Aerial crown-view tile of a tropical tree (Barro Colorado Island, Panama), acquired 20240813:
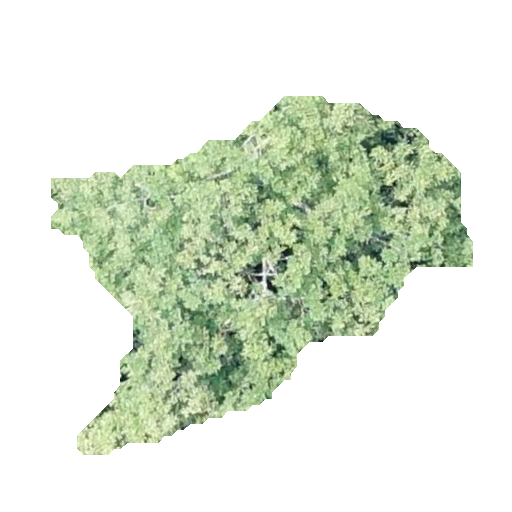
Species: Tabebuia rosea
GBIF accepted scientific name: Tabebuia rosea
Crown area: 129.44 m²